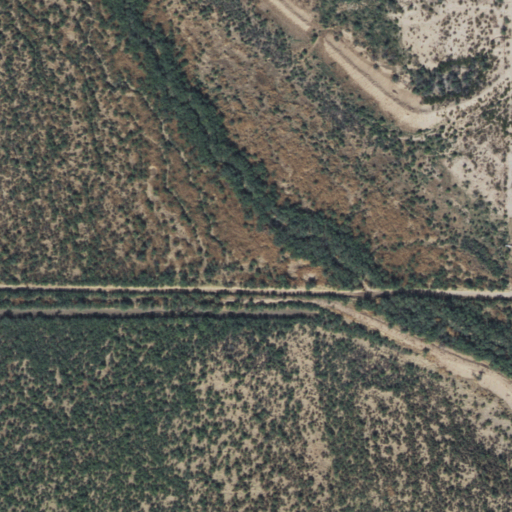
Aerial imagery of valley in Arizona named Avra Valley containing shrub, woody wetlands, and open development